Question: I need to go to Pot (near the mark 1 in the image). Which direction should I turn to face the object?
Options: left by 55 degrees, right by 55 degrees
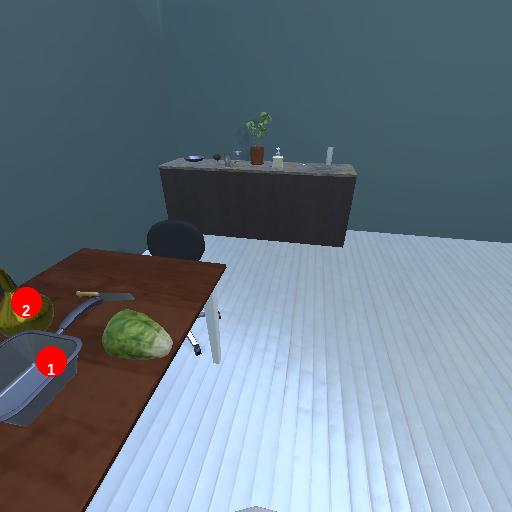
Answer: left by 55 degrees